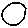
Label: circle